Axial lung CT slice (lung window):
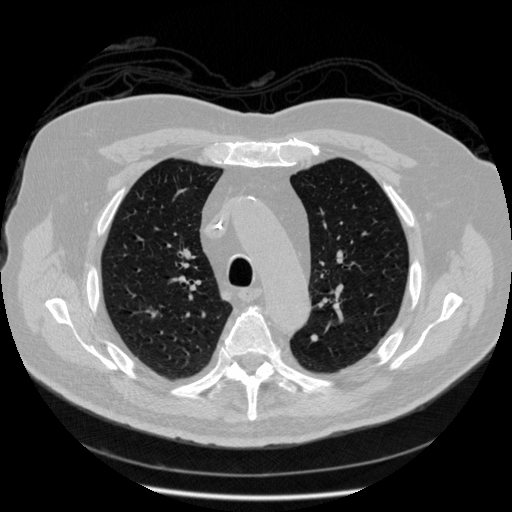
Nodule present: yes
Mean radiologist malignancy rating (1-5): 2.5